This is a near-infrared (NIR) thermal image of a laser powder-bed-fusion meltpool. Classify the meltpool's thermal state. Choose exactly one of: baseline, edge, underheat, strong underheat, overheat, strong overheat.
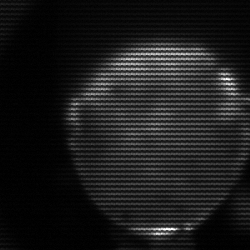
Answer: edge